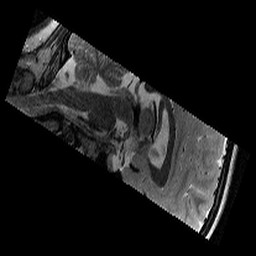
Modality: T2w
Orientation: sagittal
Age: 9
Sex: female
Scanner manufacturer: siemens
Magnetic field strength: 3 T
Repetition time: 9.23 s
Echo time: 0.067 s